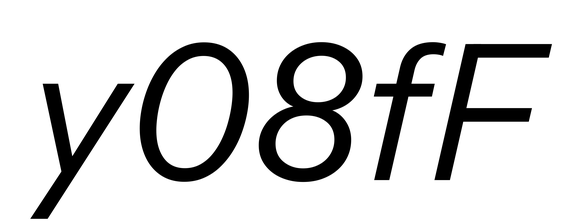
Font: InstrumentSans-Italic_Italic